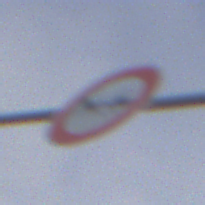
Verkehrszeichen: VerbotGespannfuhrwerke
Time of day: SunriseSunset
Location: Outdoor (Nature)
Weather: PartlyCloudy
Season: NotSpecified
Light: Natural